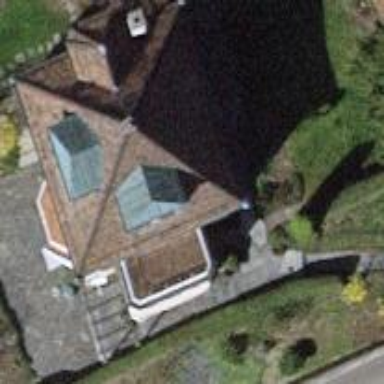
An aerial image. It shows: Building with pyramidal roof shape.